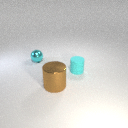
large brown metal cylinder to the right of small cyan metal sphere